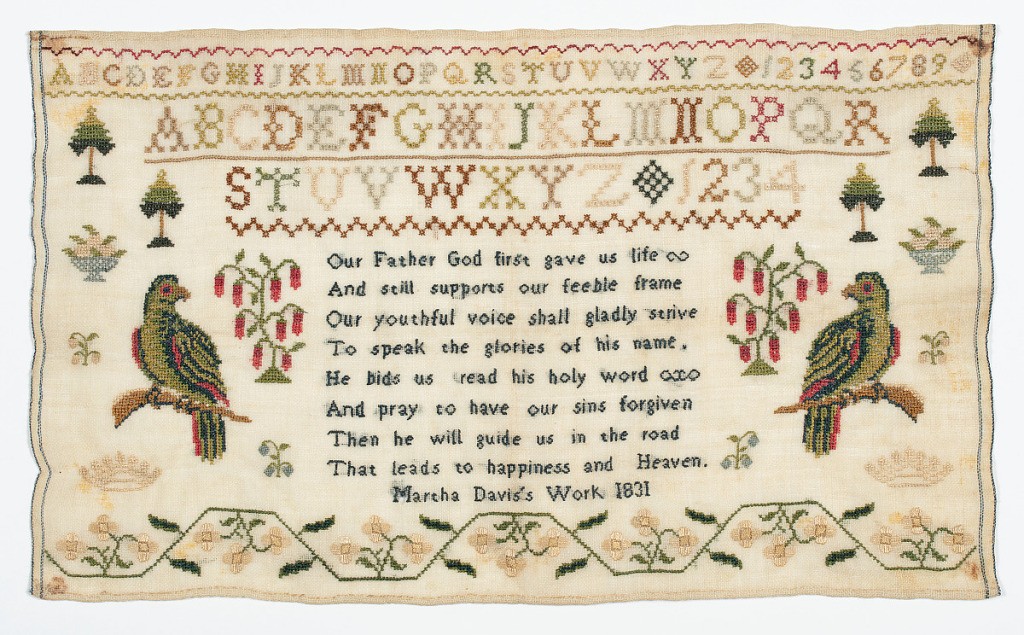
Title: Sampler
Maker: Martha Davis
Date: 1831
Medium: silk, wool Technique: embroidered
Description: Sampler has alphabets and numerals along the top edge. Zigzag border with yellow flowers is across the bottom edge. Central inscription with flanking parrots and plants reads:

Our Father God first gave us life
And still supports our feeble frame
Our youthful voice shall gladly strive
To speak the glories of his name.
He bids us read his holy word
And pray to have our sins forgiven
Then he will guide us in the road
That leads to happiness and Heaven
Martha Davis's work 1831